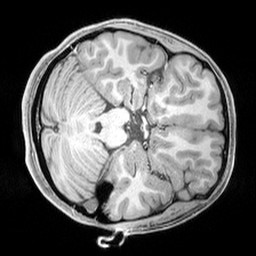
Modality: T1w
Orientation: axial
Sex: female
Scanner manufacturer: siemens
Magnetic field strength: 3 T
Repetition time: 2.3 s
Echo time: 0.00226 s